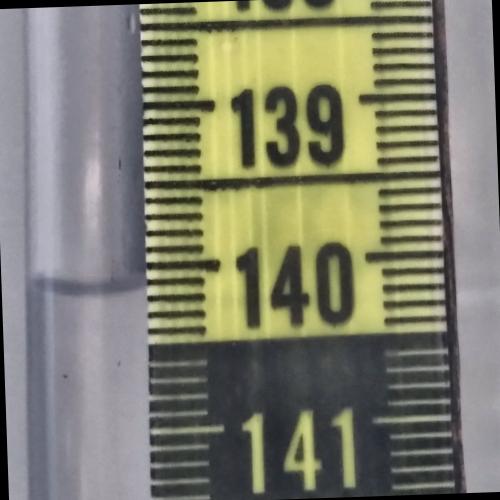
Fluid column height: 140.1 cm